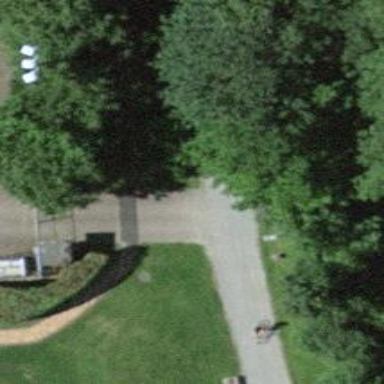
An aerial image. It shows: Gravel footway.